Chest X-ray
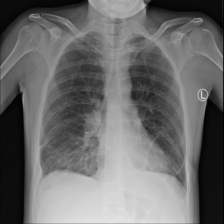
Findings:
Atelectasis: negative
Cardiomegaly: negative
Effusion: negative
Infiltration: positive
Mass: positive
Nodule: negative
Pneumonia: negative
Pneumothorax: negative
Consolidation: positive
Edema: negative
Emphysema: negative
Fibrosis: negative
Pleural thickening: positive
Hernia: negative